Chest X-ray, PA view. Patient: 56 years old, sex F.
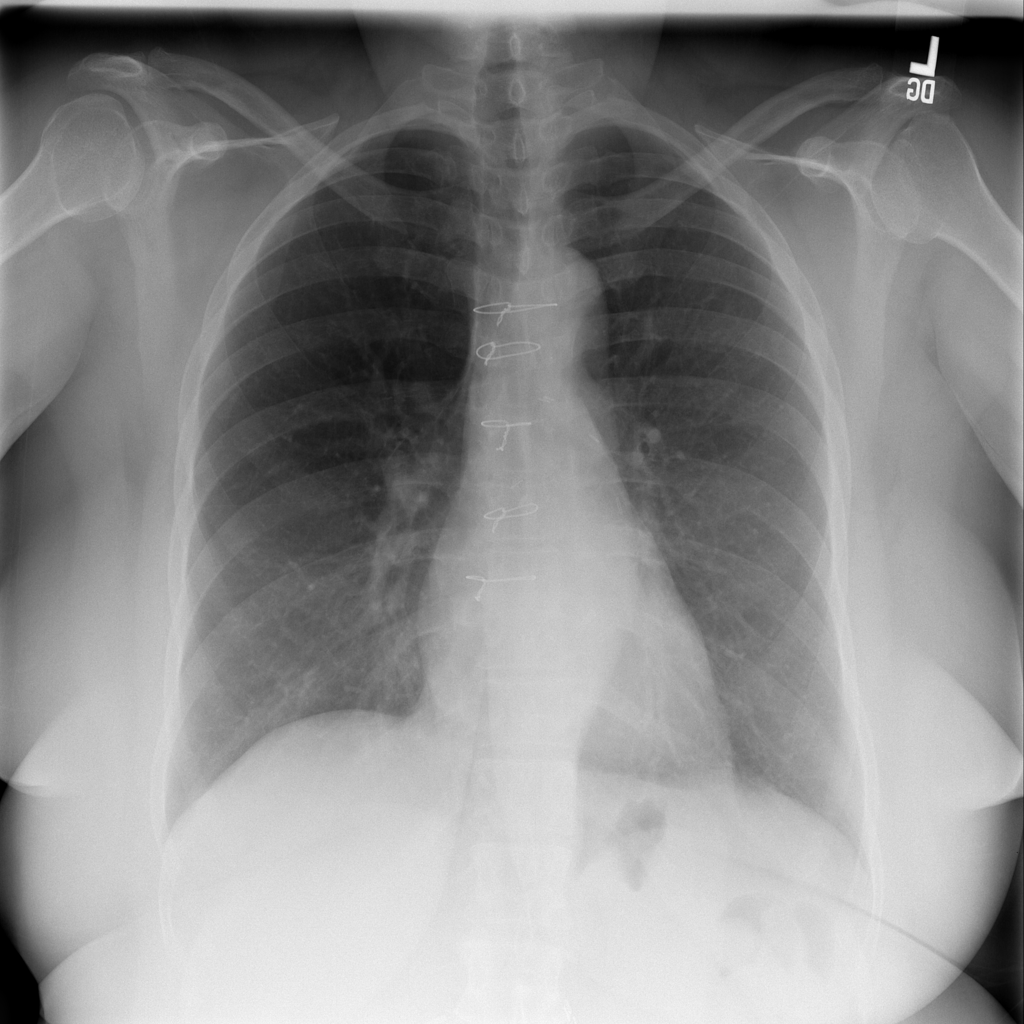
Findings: No Finding